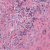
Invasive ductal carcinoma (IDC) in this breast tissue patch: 1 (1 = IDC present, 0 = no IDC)